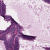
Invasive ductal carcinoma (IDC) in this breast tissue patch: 0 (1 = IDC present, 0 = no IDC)